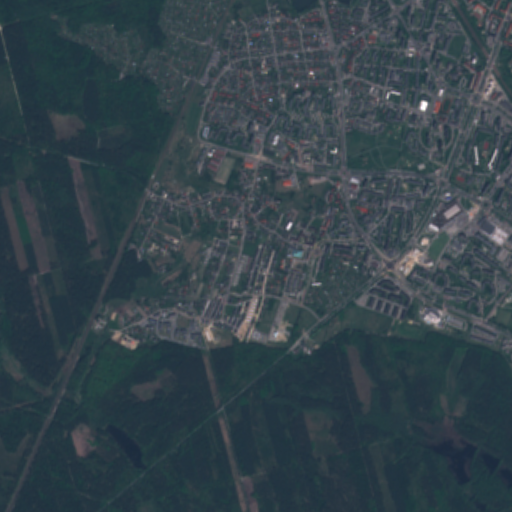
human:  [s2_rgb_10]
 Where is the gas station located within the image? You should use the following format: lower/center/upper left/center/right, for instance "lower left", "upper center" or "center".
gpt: The gas station is located in the upper right of the image.
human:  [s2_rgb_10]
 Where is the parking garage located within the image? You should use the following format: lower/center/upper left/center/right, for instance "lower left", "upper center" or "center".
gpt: The parking garage is located in the center right of the image.
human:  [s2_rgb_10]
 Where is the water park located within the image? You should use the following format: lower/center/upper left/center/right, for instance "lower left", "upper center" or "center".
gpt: The water park is located in the center right of the image.
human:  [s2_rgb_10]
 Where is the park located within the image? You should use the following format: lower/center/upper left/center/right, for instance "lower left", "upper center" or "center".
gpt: There is no park in the image.